Question: How can Firefox compute a 1px border for a TD styled to have 'border: 0', and how can the Firefox web inspector show me that indeed, the border is styled to '0px' yet, at the same time, it ends up being '1px'?
This is screenshot of the Firefox web inspector:

And the innocent css it refers to a line 21 is:
'''
.smart-table-tr-active td {
border: 0;
}
'''
And there are no other overwriting rules shown by the inspector. And it works perfectly fine in Chrome and IE8+... The "insanity" with a 1px border out of nowhere only happens in Firefox (clean profile, no extensions, latest version - 17.0.1 on Windows 7 64bit).
<URL>
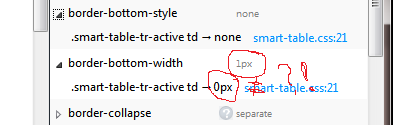
Answer: The cause of your issue is in your CSS file:
'''
table.smart-table td {
border-collapse: separate;
/*position: relative;*/
}
'''
You're setting the 'border-collapse' property on TD elements. But, that property for TD elements, so it's . Instead, <URL>.
Change your CSS rule to this:
'''
table.smart-table {
border-collapse: separate;
}
'''
and your issue will be resolved. Setting separate borders will make sure that the borders aren't shared (as Boris explained in his answer).